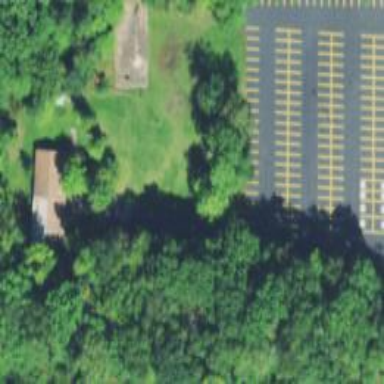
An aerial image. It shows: Parking area.